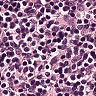
Metastatic tissue present: no